Question: I installed the latest stable xampp package, and received the following error page when I tried to access MySQL administration page.
I haven't been able to find documentation of this particular problem on several guides, and mysql's configuration file, my.cnf does not appear to be in the same place when installed with xampp.

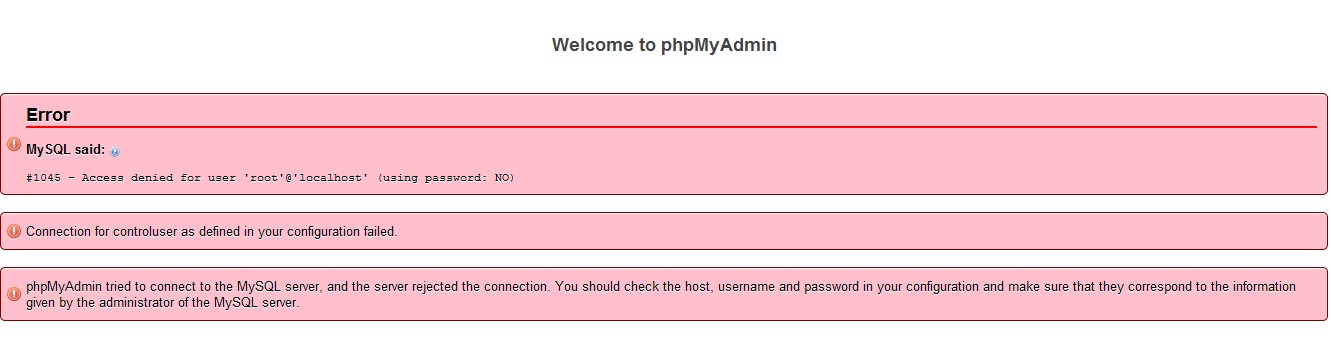
Answer: There is another instance of mysql service running.
If you are on windows:
1. Go to local services: You can run services.msc
2. Scroll down till you see mysql, right click and click stop on the context menu that appears.
3. Restart xammp and run phpmyadmin again.